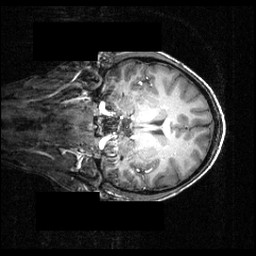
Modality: T1w
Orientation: coronal
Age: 26
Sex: male
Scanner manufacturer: siemens
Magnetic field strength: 3.951 T
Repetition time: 1.5 s
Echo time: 0.00335 s